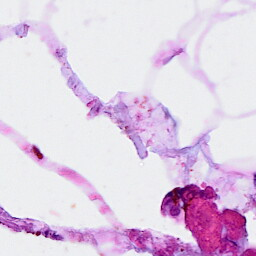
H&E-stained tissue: Breast